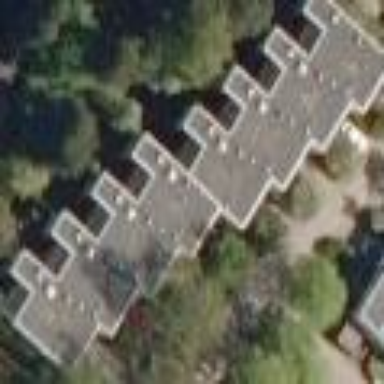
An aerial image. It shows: Flat-roofed terrace building.